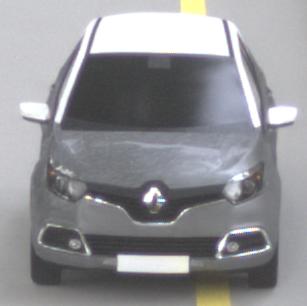
Make: Renault
Model: Captur ENERGY TCe 90
Detailed model: Captur (I)
Model produced from: 2013/06
Model produced until: 2015/05
Doors: 5
Color: gray
Road condition: dry road
Daytime: morning or afternoon
Contrast: low contrast